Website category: movie
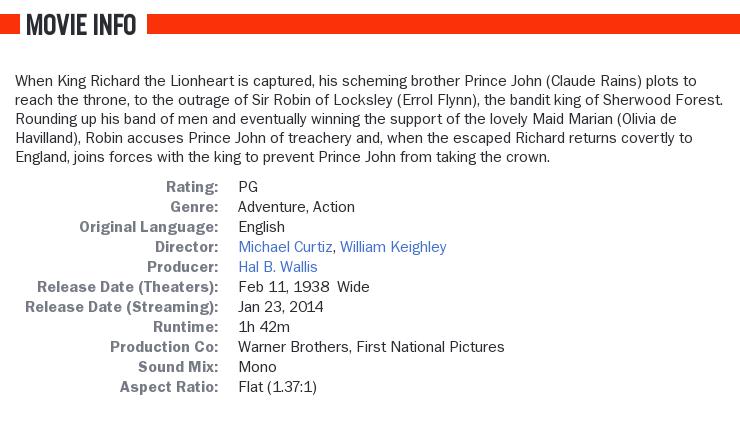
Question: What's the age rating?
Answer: PG

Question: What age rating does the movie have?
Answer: PG

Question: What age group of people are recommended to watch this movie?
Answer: PG

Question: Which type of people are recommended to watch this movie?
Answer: PG

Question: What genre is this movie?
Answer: adventure, action

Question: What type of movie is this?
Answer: adventure, action

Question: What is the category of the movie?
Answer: adventure, action

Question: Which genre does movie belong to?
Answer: adventure, action

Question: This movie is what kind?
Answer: adventure, action

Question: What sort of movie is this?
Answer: adventure, action

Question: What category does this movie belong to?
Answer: adventure, action

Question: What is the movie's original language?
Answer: English

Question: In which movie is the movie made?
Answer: English

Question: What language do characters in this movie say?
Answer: English

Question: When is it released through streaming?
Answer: Jan 23, 2014

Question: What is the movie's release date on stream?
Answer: Jan 23, 2014

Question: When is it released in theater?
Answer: Feb 11, 1938 wide

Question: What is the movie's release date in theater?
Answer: Feb 11, 1938 wide

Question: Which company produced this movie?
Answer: Warner Brothers, First National Pictures

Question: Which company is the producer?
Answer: Warner Brothers, First National Pictures

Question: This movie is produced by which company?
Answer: Warner Brothers, First National Pictures

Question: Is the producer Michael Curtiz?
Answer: no

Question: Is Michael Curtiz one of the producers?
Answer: no

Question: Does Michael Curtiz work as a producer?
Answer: no

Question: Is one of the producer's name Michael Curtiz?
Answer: no

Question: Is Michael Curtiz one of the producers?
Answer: no

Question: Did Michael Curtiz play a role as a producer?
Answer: no

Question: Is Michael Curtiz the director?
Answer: yes

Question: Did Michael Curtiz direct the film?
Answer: yes

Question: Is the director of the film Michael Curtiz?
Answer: yes

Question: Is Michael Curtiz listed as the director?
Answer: yes

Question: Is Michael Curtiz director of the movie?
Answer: yes

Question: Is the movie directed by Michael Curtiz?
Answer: yes

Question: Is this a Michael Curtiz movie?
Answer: yes

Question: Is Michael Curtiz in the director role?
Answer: yes

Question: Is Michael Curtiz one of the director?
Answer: yes

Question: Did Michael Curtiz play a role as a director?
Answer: yes

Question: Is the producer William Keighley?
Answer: no

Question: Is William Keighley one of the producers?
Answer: no

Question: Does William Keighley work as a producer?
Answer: no

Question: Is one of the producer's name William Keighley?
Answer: no

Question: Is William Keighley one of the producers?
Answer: no

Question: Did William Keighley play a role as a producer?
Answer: no

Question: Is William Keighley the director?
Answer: yes

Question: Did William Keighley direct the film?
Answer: yes

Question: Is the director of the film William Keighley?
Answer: yes

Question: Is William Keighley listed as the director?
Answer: yes

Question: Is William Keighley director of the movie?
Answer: yes

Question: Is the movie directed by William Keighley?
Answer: yes

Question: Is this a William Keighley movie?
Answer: yes

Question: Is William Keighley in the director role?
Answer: yes

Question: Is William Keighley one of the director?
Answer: yes

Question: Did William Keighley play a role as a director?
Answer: yes

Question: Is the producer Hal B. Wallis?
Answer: yes

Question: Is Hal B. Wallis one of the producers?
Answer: yes

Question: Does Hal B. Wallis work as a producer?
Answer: yes

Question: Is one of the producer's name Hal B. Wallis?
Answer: yes

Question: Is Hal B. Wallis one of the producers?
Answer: yes

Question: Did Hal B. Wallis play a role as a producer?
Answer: yes

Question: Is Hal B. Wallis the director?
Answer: no

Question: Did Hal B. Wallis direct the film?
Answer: no

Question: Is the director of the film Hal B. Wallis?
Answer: no

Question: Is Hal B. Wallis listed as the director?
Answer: no

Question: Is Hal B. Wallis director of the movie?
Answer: no